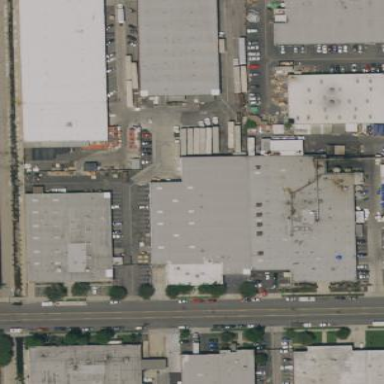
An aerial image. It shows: Industrial building.